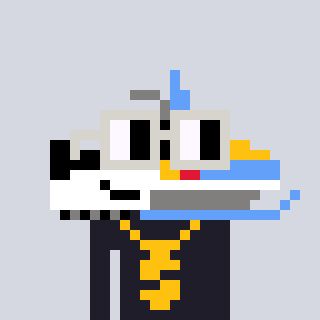
a pixel art character with square light gray glasses, a snowmobile-shaped head and a grayscale-colored body on a cool background